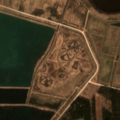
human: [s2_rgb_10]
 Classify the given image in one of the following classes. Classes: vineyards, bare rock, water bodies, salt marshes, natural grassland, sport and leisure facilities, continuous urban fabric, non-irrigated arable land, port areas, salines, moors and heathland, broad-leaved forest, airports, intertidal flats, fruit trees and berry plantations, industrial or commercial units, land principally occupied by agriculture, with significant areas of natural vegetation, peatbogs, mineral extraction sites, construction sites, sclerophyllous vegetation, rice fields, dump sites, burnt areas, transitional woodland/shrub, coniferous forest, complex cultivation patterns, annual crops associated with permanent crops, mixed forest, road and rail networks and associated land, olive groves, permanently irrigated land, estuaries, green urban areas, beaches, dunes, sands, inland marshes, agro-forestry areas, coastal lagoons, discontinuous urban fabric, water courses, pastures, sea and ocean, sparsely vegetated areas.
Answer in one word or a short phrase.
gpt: pastures, broad-leaved forest, coniferous forest, mixed forest, transitional woodland/shrub, water bodies